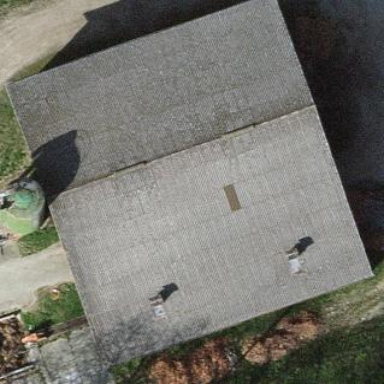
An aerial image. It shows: Farm building.